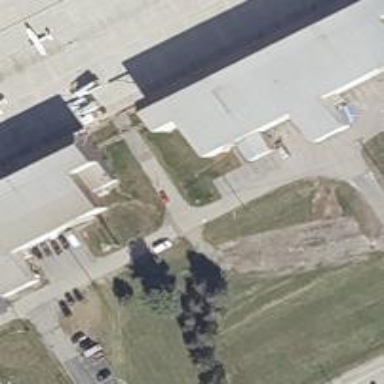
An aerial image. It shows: Hangar building.